Question: Im trying to center my form data below. I have tried a few different things online but was unable to find anything that works. I am using bootstrap, and offset is messing us the Title for the form and then the actual form. Thanks!

'''
<link rel="stylesheet" href="http://maxcdn.bootstrapcdn.com/bootstrap/3.3.6/css/bootstrap.min.css">
<script src="https://ajax.googleapis.com/ajax/libs/jquery/1.12.0/jquery.min.js"></script>
<script src="http://maxcdn.bootstrapcdn.com/bootstrap/3.3.6/js/bootstrap.min.js"></script>
<form class="form-horizontal" >
<div class="form-group">
<label class="col-sm-2 control-label">NetID</label>
<div class="col-sm-3">
<input class="form-control" name="name" id="name" type="text" placeholder="Enter their netid" onkeyup="showUser(this.value)">
</div>
</div>
<center><div id="txtHint"><b>Enter the users netid, and their history is below:</b></div></center><br/>
<div class="form-group">
<label for="gender" class="col-sm-2 control-label">Cable Length</label>
<div class="col-sm-3">
<select id="gender" class="form-control">
<option value="14ft">14ft</option>
<option value="25ft">25ft</option>
</select>
</div>
</div>
<div class="form-group">
<div class="col-sm-offset-2 col-sm-10">
<button type="submit" class="btn btn-default">Submit</button>
</div>
</div>
</form>
</div>
'''
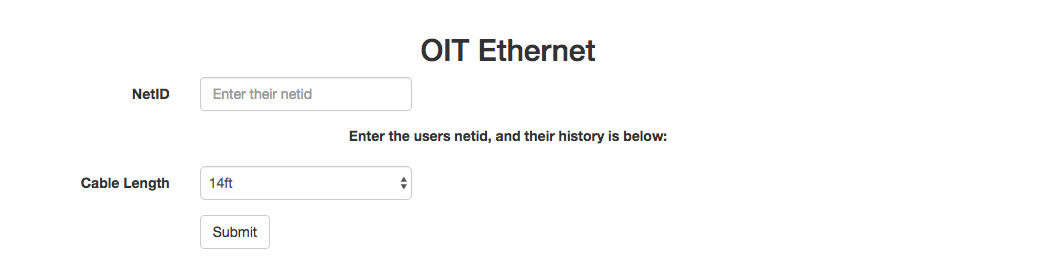
Answer: You can use <URL> for all items of the form.
Please check the result. Is it what you want to achieve?
'''
<link rel="stylesheet" href="http://maxcdn.bootstrapcdn.com/bootstrap/3.3.6/css/bootstrap.min.css">
<div class="container">
<form class="form-horizontal">
<div class="form-group">
<label class="col-sm-offset-3 col-sm-2 control-label">NetID</label>
<div class="col-sm-3">
<input class="form-control" name="name" id="name" type="text" placeholder="Enter their NetID" onkeyup="showUser(this.value)">
</div>
</div>
<div class="form-group">
<div id="txtHint" class="col-sm-offset-5 col-sm-3">
<b>Enter the users NetID, and&nbsp;their&nbsp;history&nbsp;is&nbsp;below:</b>
</div>
</div>
<div class="form-group">
<label for="gender" class="col-sm-offset-3 col-sm-2 control-label">Cable Length</label>
<div class="col-sm-3">
<select id="gender" class="form-control">
<option value="14ft">14ft</option>
<option value="25ft">25ft</option>
</select>
</div>
</div>
<div class="form-group">
<div class="col-sm-offset-5 col-sm-3">
<button type="submit" class="btn btn-default">Submit</button>
</div>
</div>
</form>
</div>
<script src="https://ajax.googleapis.com/ajax/libs/jquery/1.12.0/jquery.min.js"></script>
<script src="http://maxcdn.bootstrapcdn.com/bootstrap/3.3.6/js/bootstrap.min.js"></script>
'''